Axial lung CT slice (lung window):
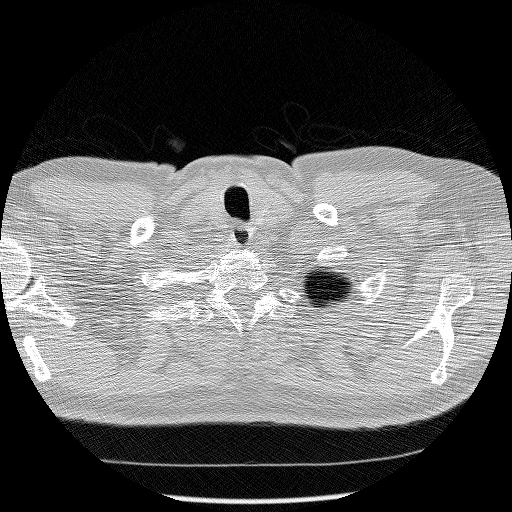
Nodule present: no